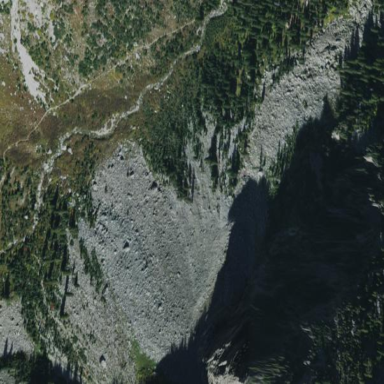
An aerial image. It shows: Natural scree.